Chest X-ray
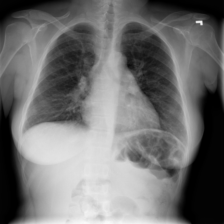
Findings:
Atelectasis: negative
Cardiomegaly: negative
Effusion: negative
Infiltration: negative
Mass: negative
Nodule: negative
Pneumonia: negative
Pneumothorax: negative
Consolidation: negative
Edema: positive
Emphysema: negative
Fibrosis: negative
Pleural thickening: negative
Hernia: negative